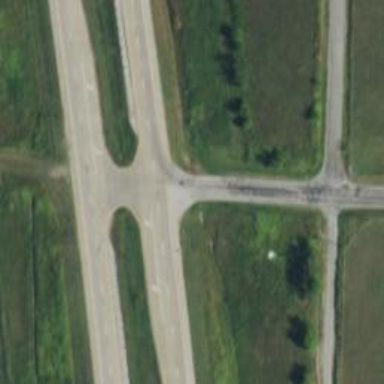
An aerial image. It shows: Trunk link highway.